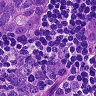
Metastatic tissue present: yes